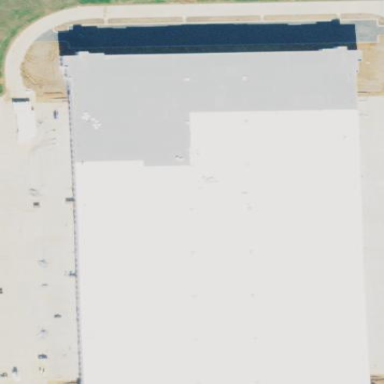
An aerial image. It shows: Warehouse building.